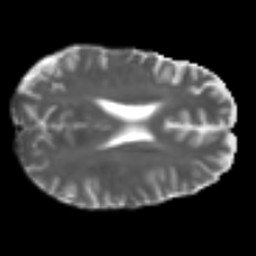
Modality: T2w
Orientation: axial
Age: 46
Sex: male
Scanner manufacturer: siemens
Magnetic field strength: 3 T
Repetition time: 4.999 s
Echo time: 0.07946 s